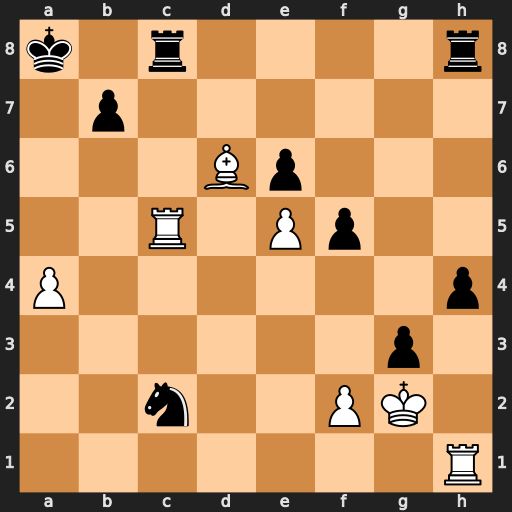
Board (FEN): k1r4r/1p6/3Bp3/2R1Pp2/P6p/6p1/2n2PK1/7R
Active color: w
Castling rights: -
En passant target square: -
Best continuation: Ra5#